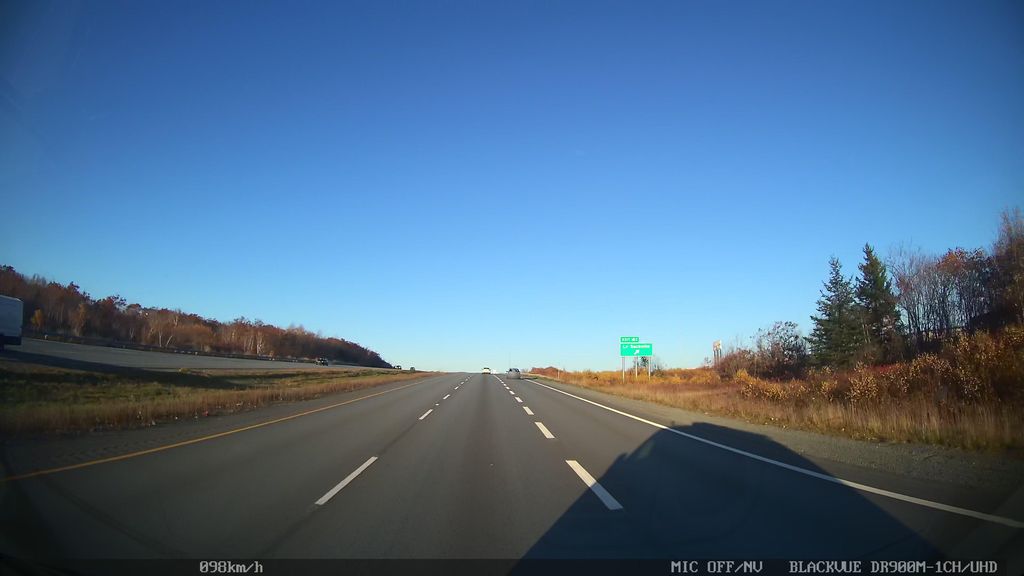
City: halifax